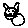
Label: cat